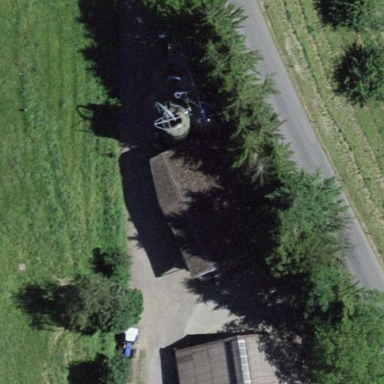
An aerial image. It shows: Shed building.